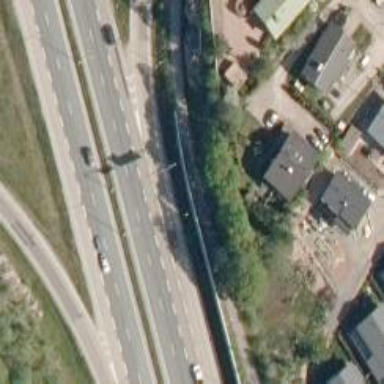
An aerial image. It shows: Trunk link highway with asphalt surface.